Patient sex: M
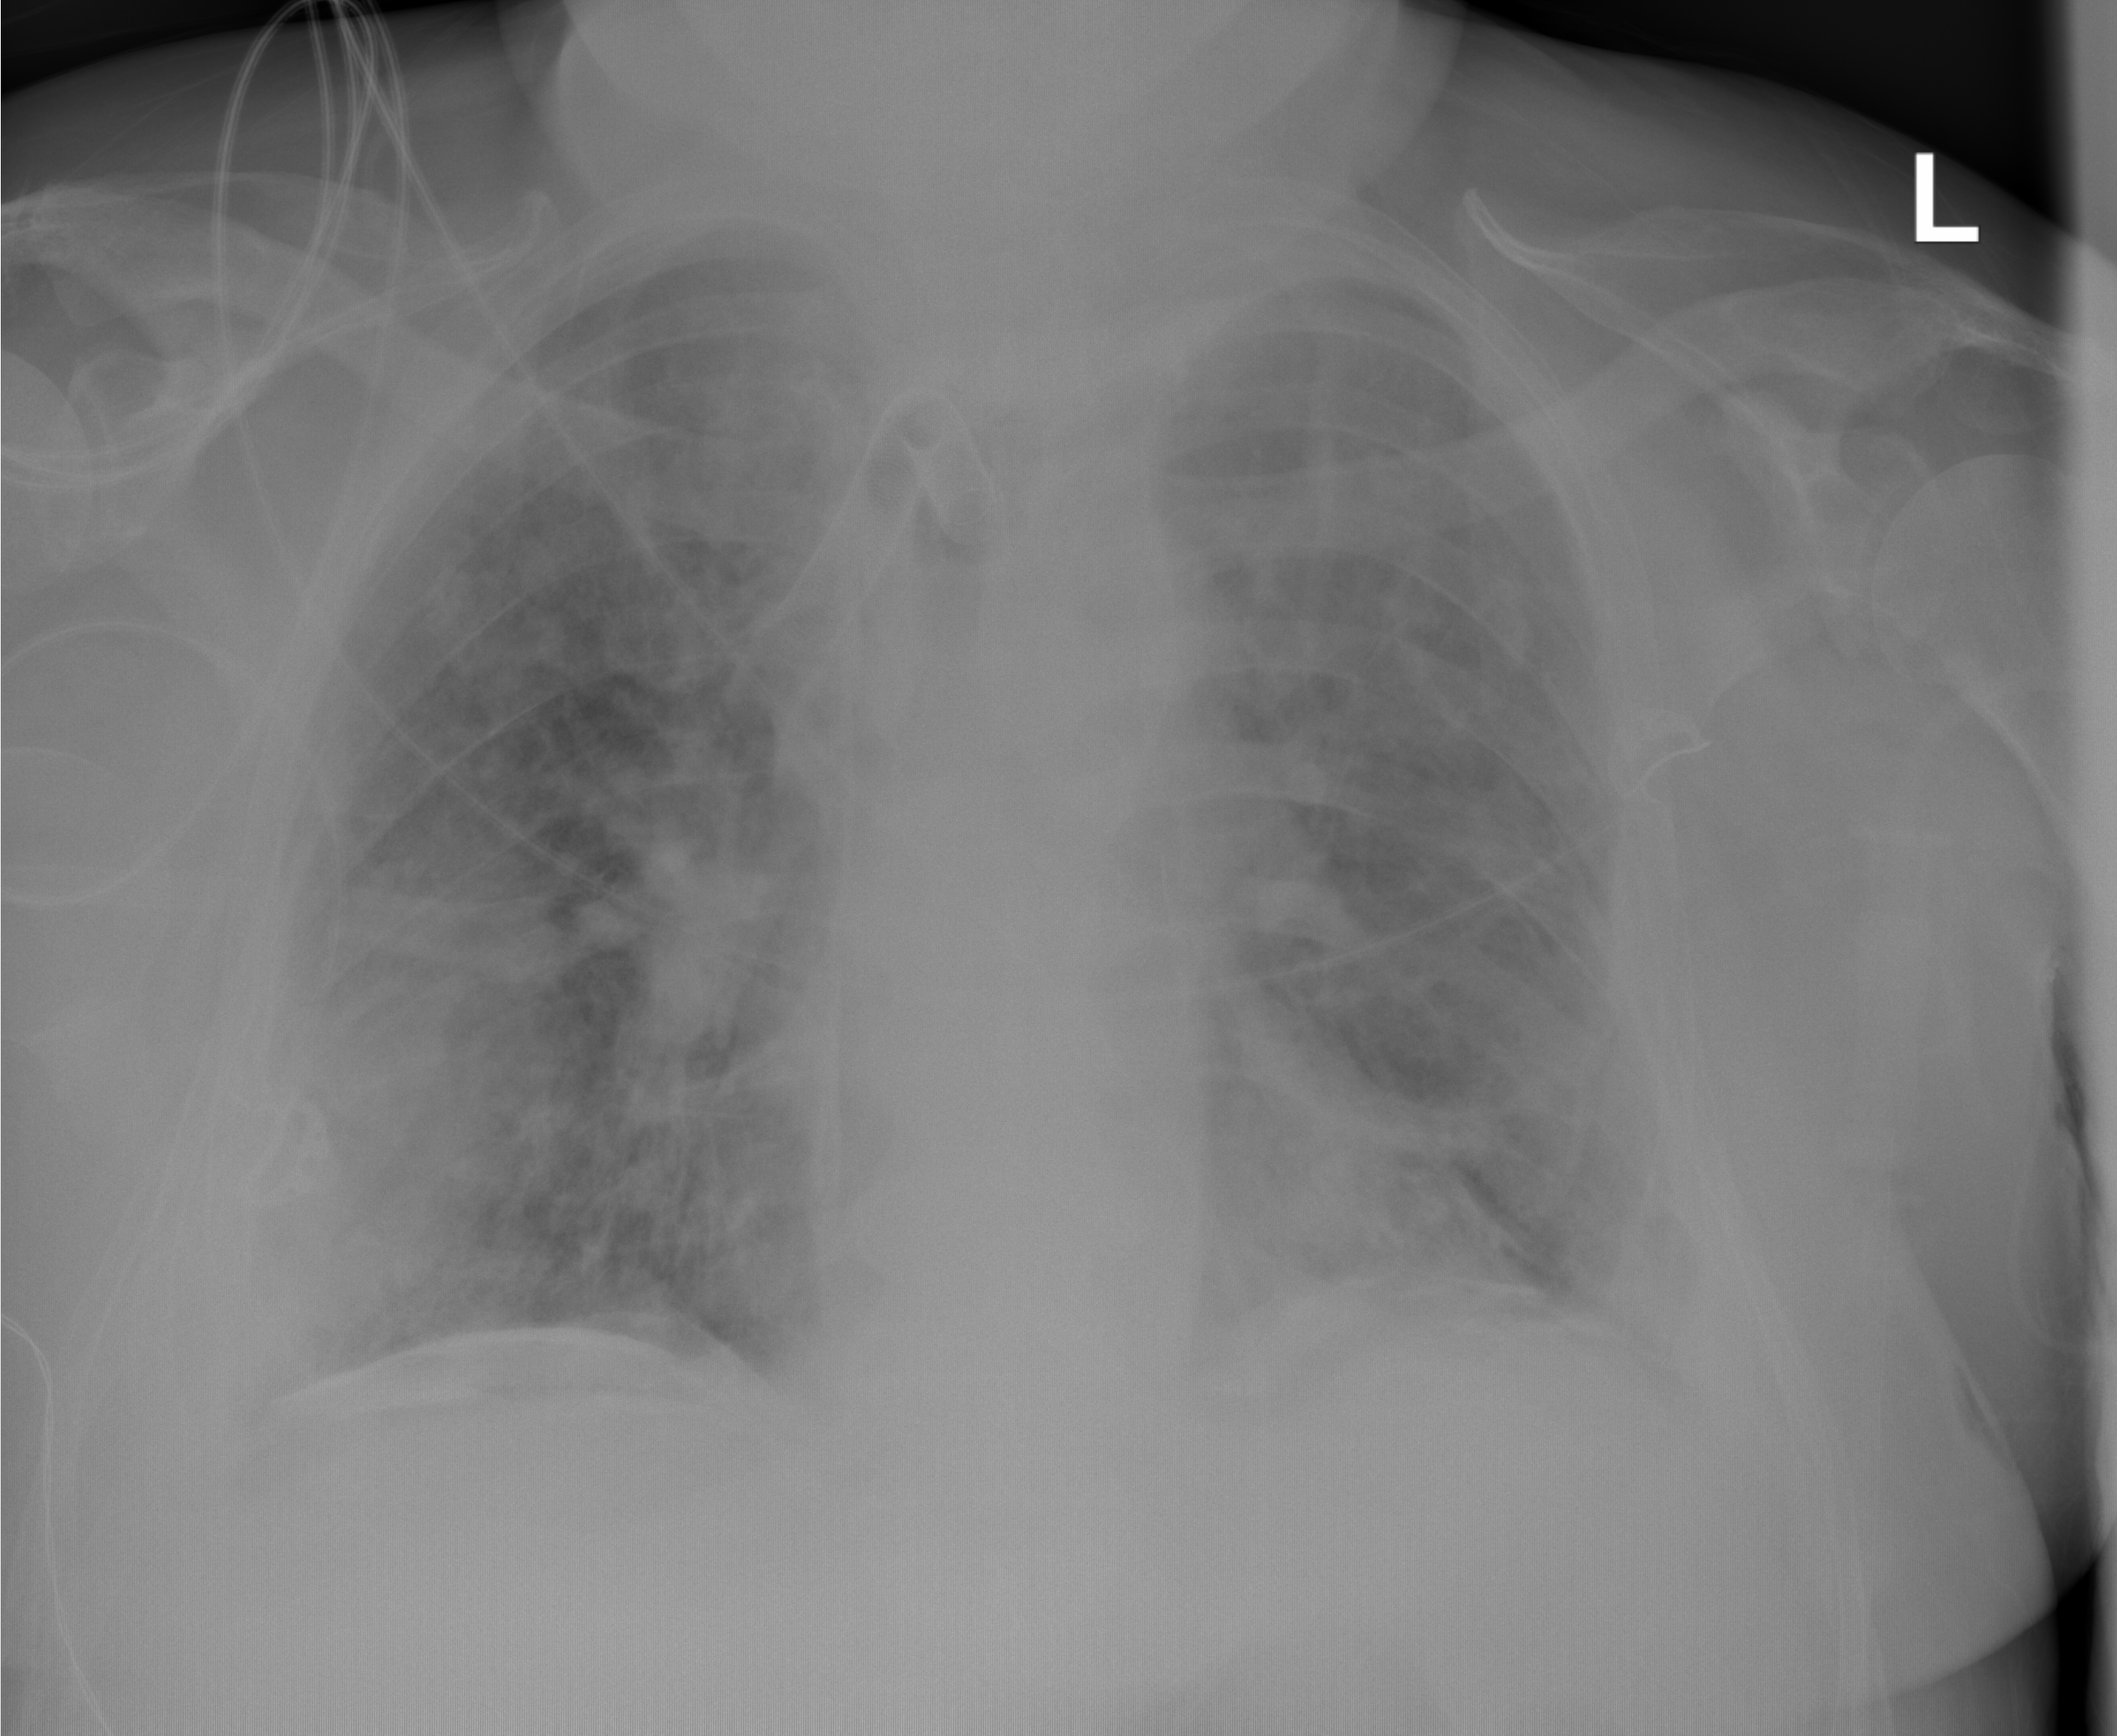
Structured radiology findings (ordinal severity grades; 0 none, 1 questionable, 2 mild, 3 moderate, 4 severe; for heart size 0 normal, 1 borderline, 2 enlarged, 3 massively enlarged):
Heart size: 0
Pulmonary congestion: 3
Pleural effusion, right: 1
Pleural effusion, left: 2
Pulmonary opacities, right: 3
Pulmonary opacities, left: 3
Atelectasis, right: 2
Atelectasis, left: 2